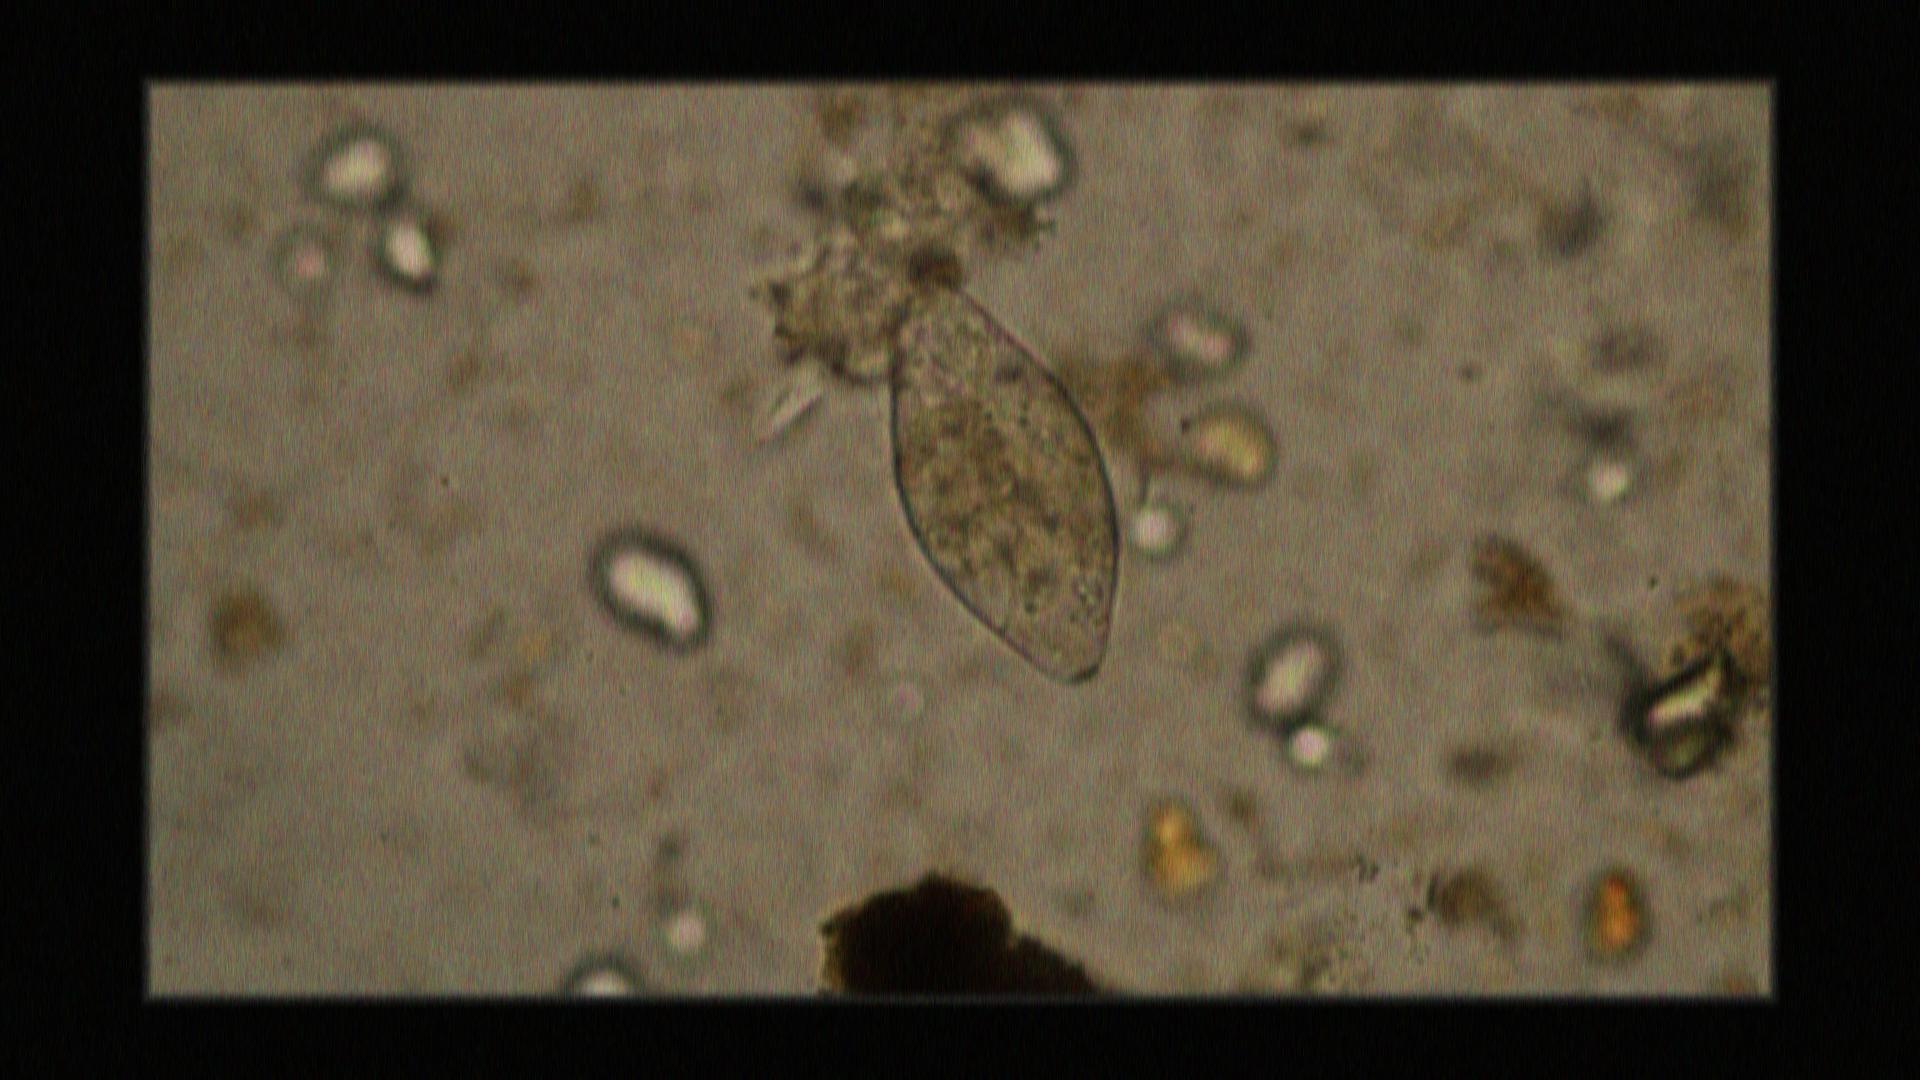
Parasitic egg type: Fasciolopsis buski